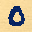
Label: 0